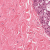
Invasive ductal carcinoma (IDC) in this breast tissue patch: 0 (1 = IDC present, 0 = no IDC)